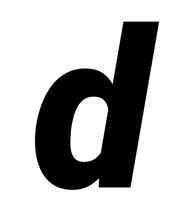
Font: Roboto-Italic_Black_Italic